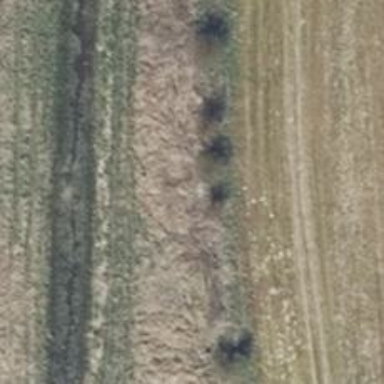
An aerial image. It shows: Row of deciduous broadleaved trees.